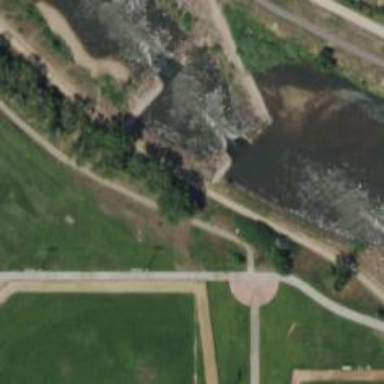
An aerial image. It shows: Weir along the waterway.